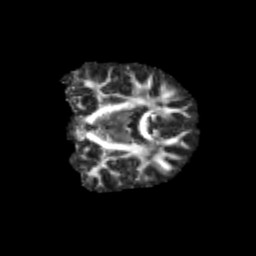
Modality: FA
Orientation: coronal
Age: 13
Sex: male
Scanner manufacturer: siemens
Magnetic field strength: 3 T
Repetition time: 3.8 s
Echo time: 0.07 s